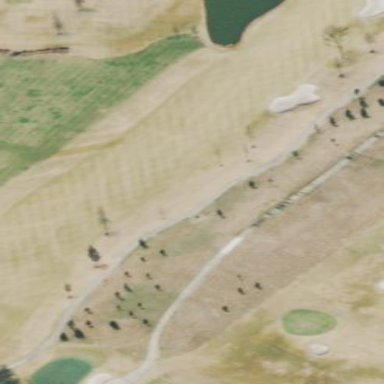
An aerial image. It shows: Golf fairway in the image.